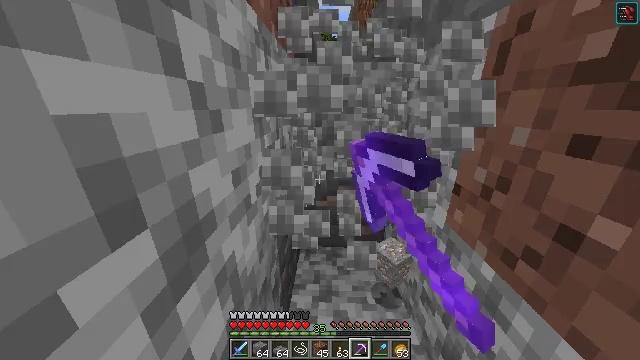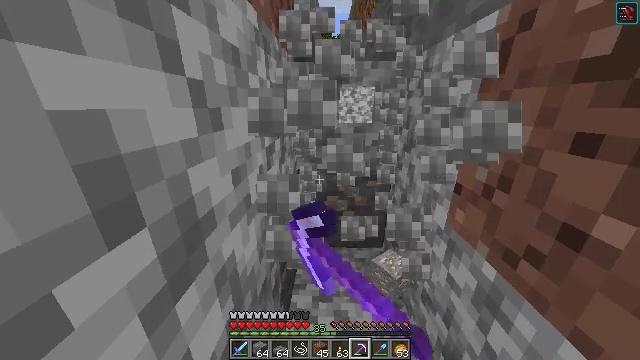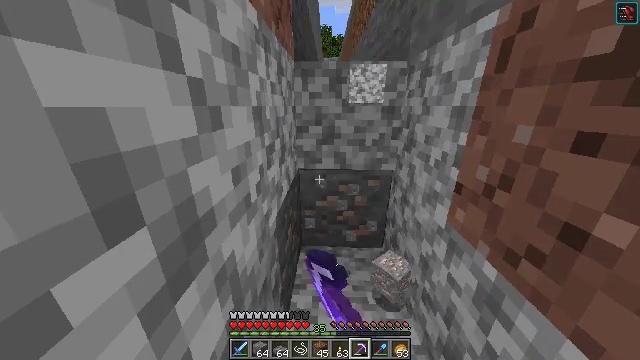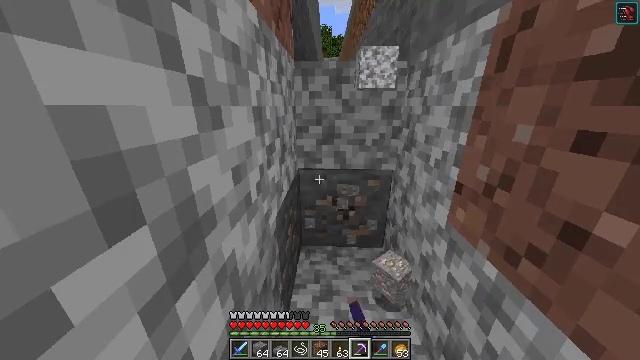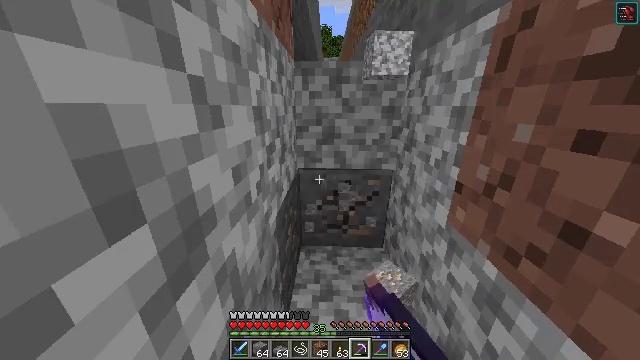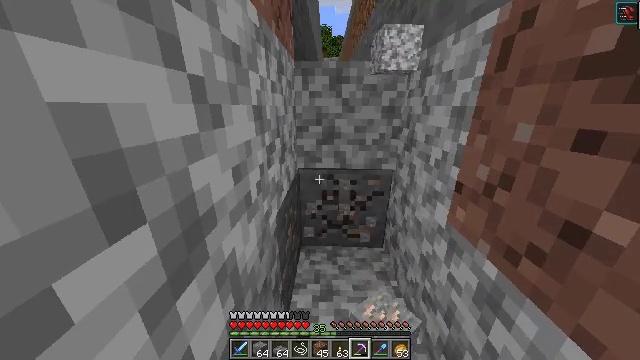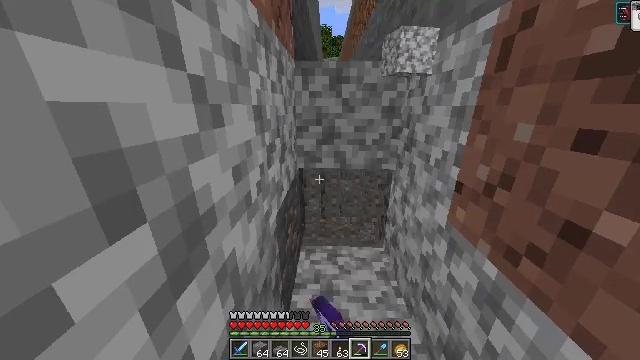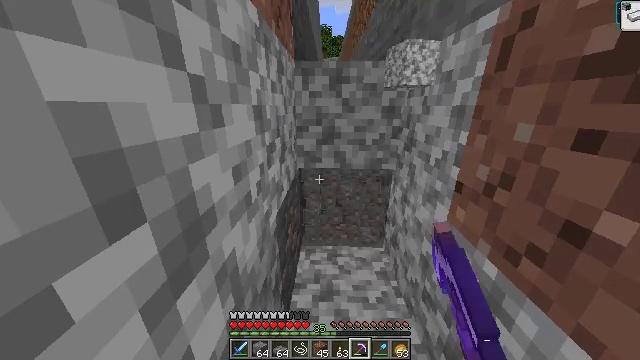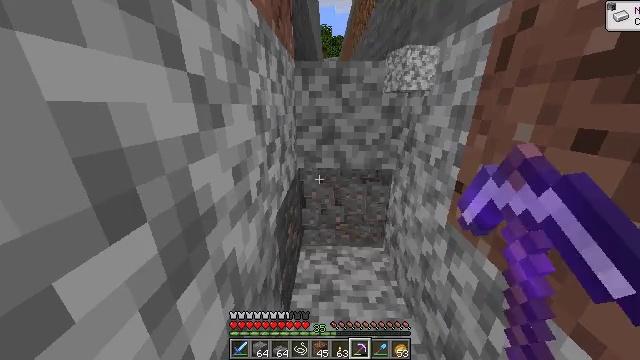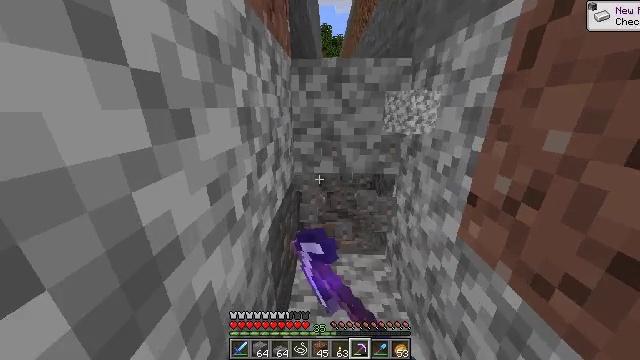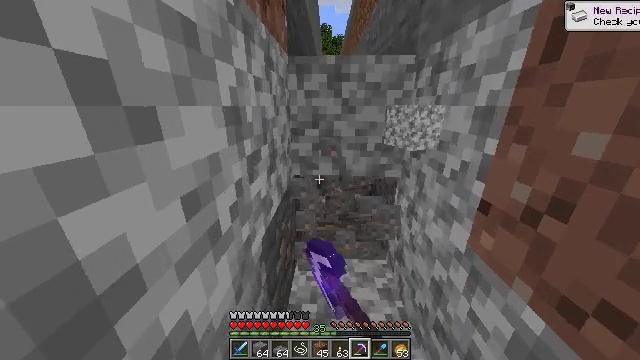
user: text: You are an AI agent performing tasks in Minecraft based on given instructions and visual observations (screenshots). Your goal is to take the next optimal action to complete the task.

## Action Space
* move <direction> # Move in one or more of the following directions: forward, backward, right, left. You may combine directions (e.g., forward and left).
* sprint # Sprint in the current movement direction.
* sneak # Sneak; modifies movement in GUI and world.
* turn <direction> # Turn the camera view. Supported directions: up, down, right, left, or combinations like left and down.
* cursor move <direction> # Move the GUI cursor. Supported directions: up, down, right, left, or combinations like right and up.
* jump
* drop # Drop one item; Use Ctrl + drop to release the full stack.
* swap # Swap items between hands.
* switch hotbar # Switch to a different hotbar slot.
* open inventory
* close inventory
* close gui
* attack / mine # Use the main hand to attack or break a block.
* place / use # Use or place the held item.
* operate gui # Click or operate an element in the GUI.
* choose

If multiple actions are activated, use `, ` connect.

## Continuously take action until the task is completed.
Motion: motion action
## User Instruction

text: Dig through stone to find iron ore.
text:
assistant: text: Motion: attack / mine
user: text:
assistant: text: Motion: attack / mine
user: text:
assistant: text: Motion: attack / mine
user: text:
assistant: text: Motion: attack / mine
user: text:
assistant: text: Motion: attack / mine
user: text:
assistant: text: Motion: attack / mine
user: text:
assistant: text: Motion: attack / mine
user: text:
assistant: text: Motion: attack / mine
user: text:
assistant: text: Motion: move forward, attack / mine
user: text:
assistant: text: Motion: move forward, attack / mine
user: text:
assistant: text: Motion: attack / mine